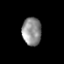
Tissue: prostate
Cell type: T cells
Senescence score: 0.3571
Nuclear area (px): 527
Mean DAPI intensity: 142.51